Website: walmart
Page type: account-selection
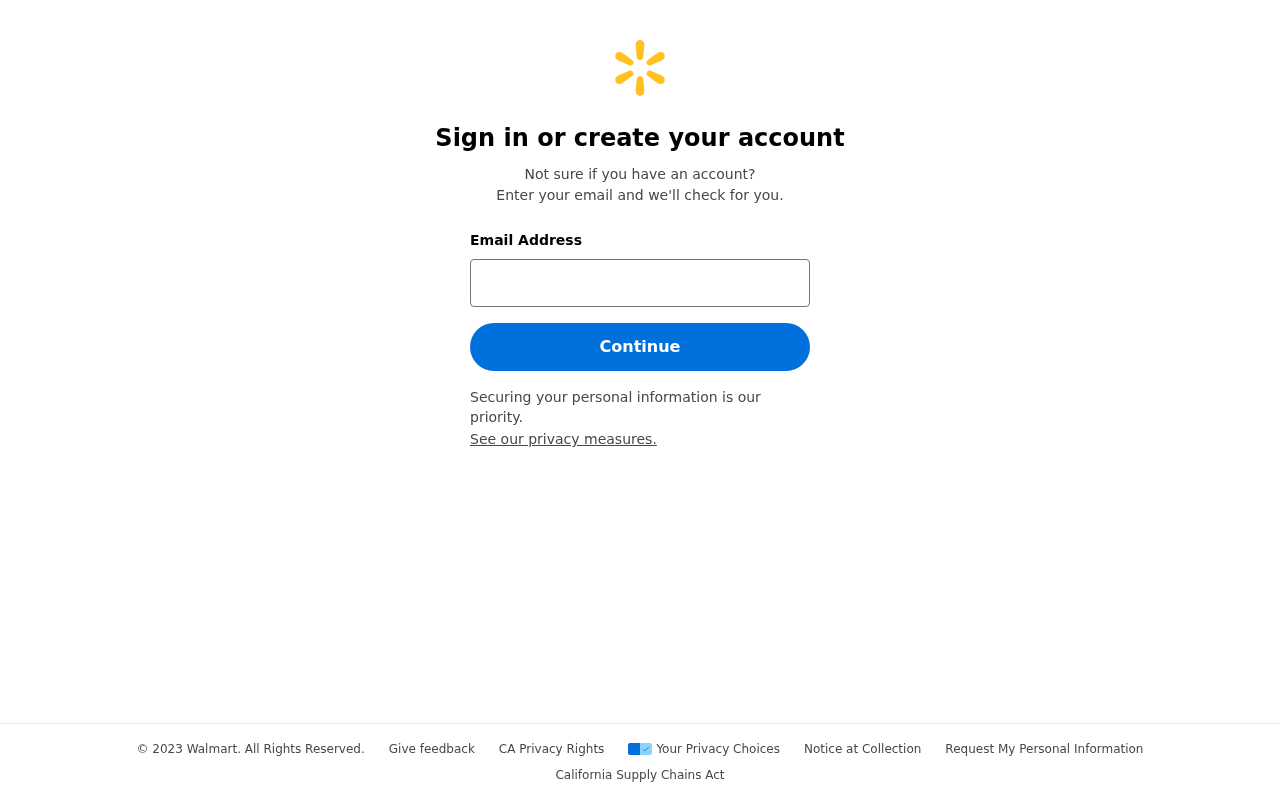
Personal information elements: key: PII_EMAIL
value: jamieallen@yahoo.com